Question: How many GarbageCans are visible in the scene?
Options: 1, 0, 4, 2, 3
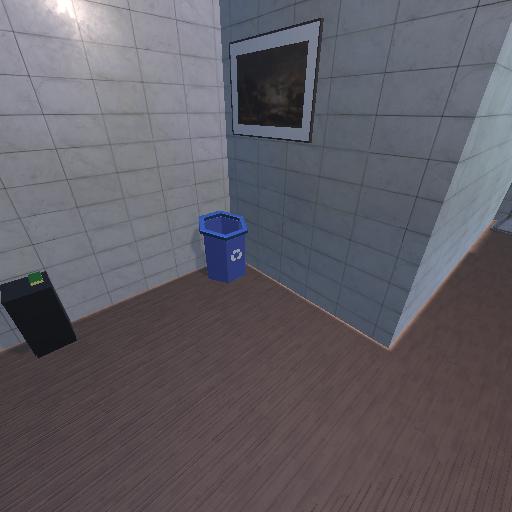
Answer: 1